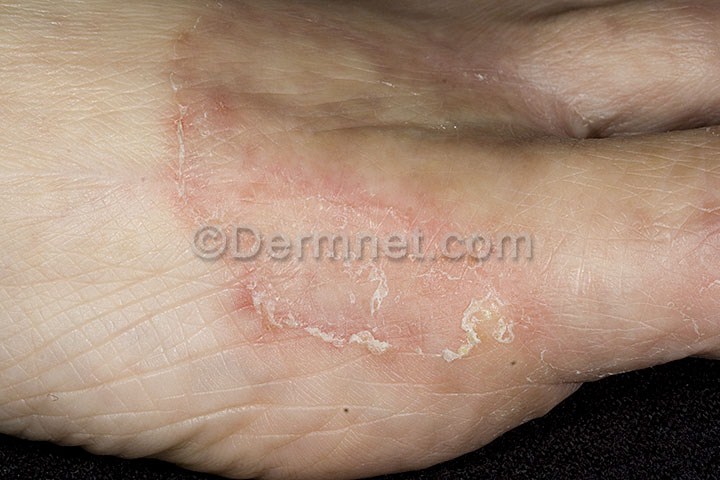
Disease: Tinea Ringworm Candidiasis and other Fungal Infections